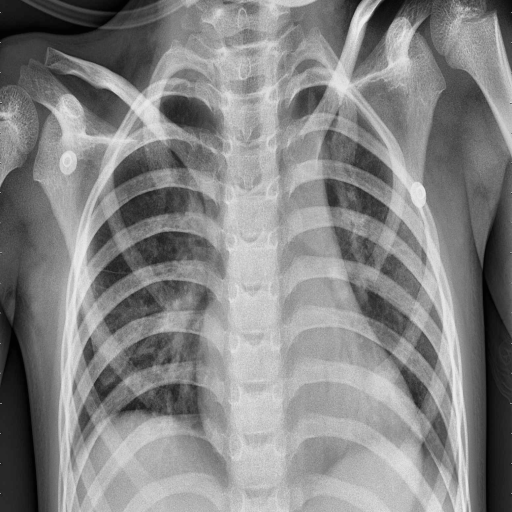
Finding: PNEUMONIA